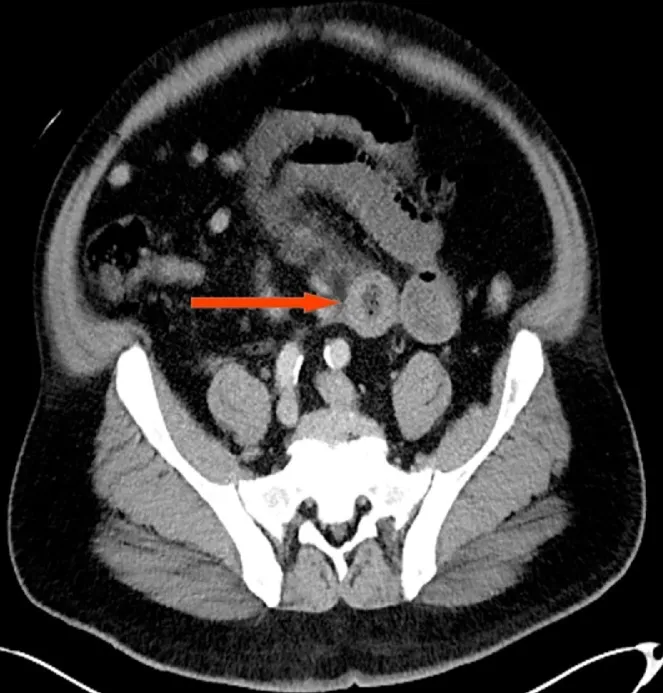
Computed Tomography of abdomen axial view showing dilated small bowels (target sign) (red arrow).
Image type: radiology (ct)